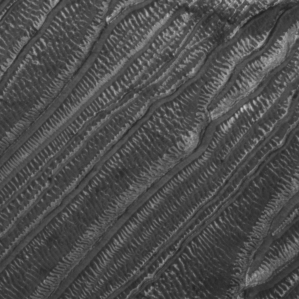
Label: frost